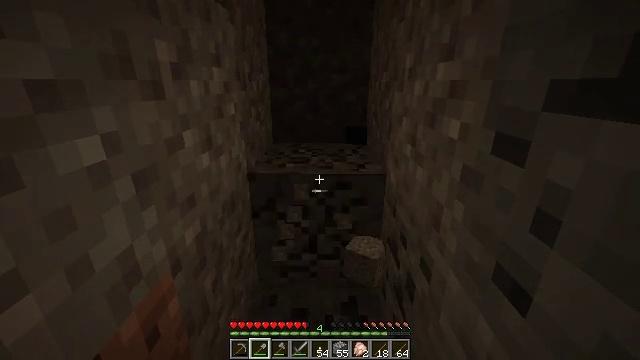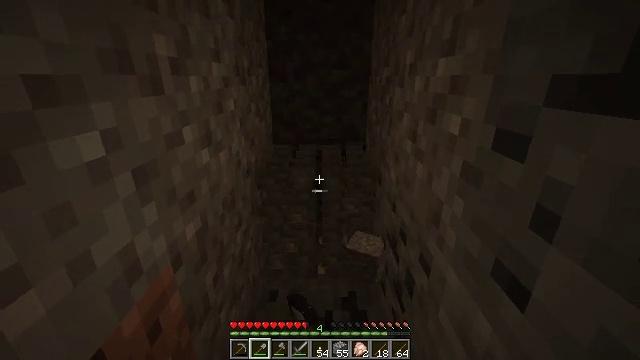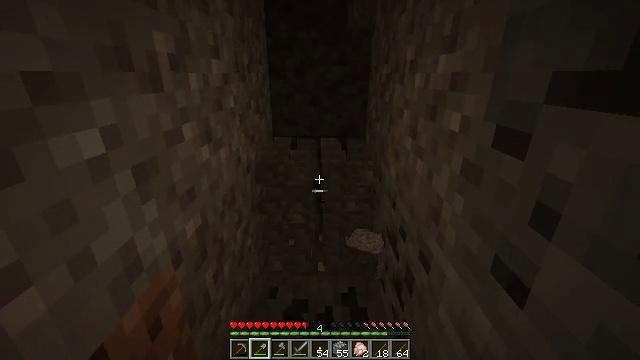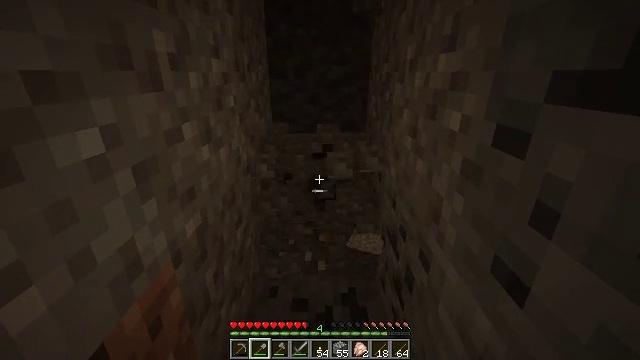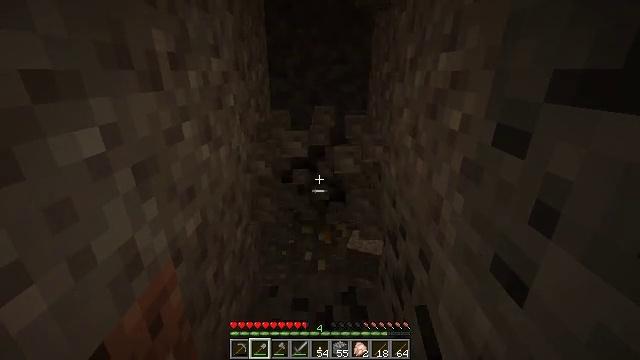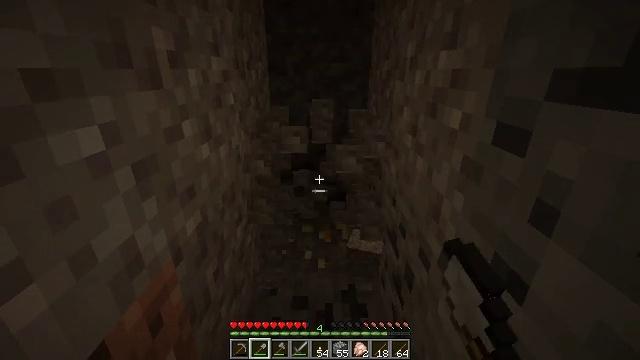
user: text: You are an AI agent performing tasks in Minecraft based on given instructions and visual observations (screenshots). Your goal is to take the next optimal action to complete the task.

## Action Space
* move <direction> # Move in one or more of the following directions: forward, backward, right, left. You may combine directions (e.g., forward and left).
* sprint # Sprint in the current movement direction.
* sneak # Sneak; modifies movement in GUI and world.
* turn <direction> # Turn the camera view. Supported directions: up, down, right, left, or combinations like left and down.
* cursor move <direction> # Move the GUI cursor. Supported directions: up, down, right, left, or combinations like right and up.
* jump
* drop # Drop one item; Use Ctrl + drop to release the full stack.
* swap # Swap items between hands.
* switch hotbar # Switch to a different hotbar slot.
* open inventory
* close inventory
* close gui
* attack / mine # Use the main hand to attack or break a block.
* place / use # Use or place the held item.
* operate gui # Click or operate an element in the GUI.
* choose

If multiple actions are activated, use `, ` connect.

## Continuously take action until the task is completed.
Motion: motion action
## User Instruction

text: Break the gravel block.
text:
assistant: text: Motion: attack / mine
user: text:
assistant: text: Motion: attack / mine
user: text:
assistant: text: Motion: attack / mine
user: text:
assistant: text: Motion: attack / mine
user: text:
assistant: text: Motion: attack / mine
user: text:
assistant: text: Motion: no_op